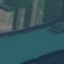
Land use / land cover class: River